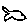
Label: fish